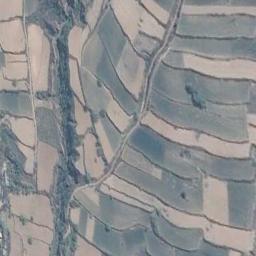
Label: terrace